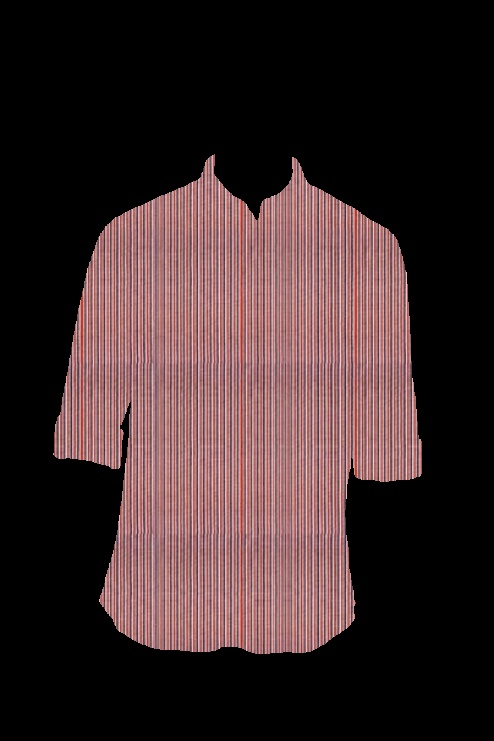
red stripe tee